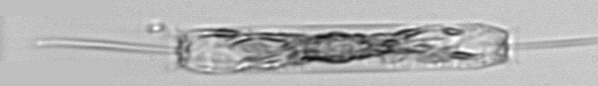
Label: Ditylum_brightwellii